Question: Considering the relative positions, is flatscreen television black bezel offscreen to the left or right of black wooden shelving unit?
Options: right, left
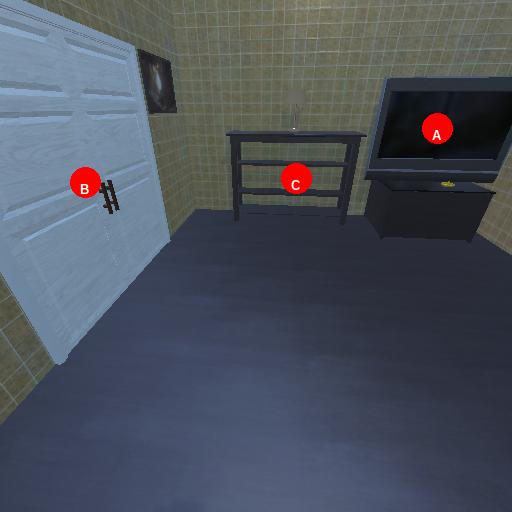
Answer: right